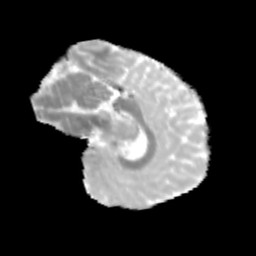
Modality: MD
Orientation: sagittal
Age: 11
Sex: male
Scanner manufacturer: siemens
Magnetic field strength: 3 T
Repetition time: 3.8 s
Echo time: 0.07 s